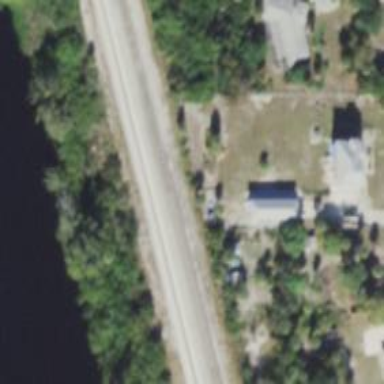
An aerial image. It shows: Siding service.